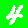
Digit: 4